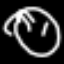
Label: clock